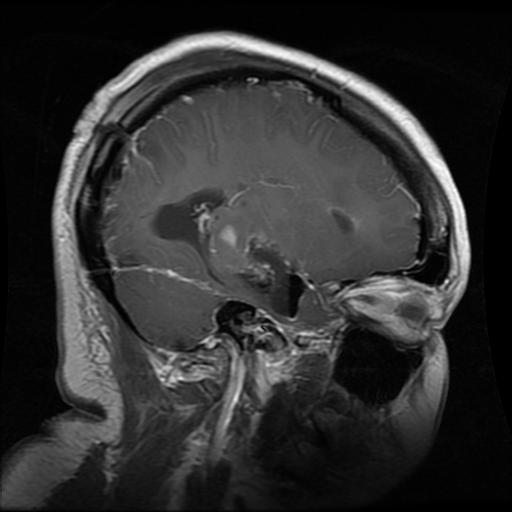
Label: glioma